Field crop: maize
Growth stage: 2
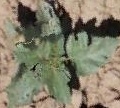
Species: datura